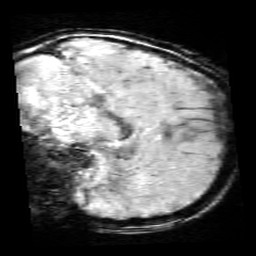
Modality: SWI
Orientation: sagittal
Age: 9
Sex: male
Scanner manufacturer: siemens
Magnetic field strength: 3 T
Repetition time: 0.027 s
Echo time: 0.02 s